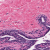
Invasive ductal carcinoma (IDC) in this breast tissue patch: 0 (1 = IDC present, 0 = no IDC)